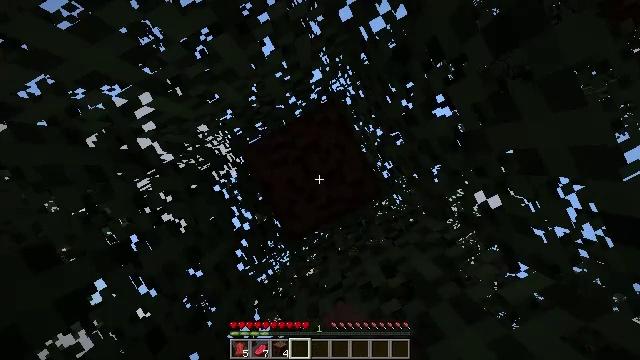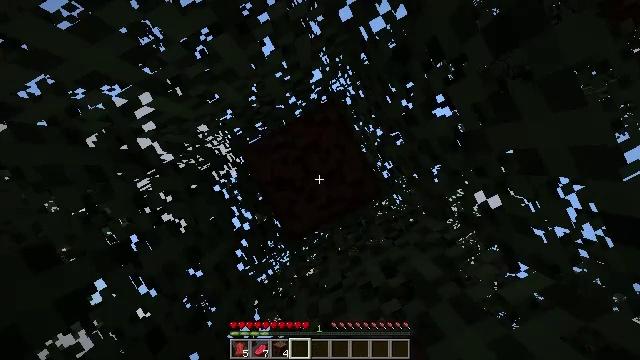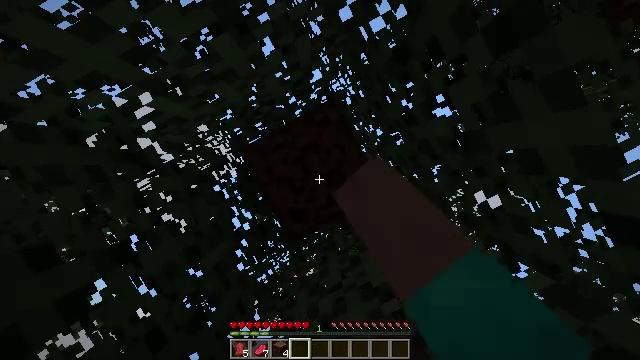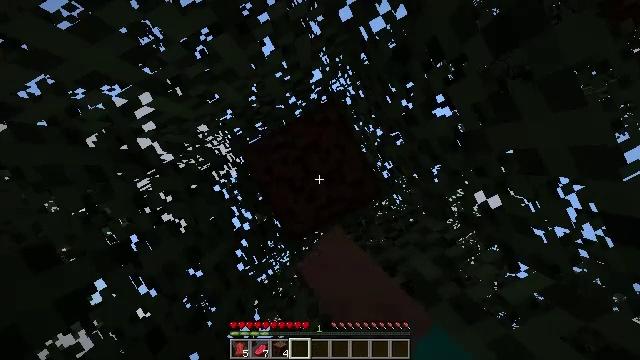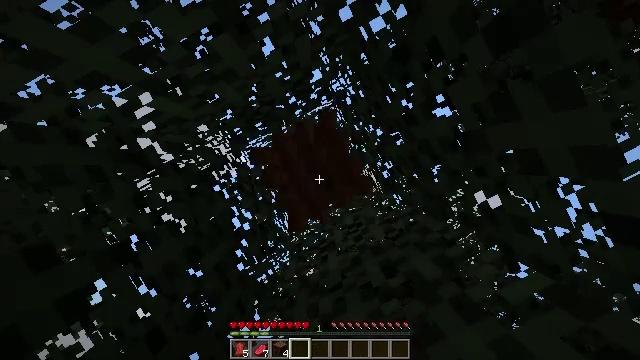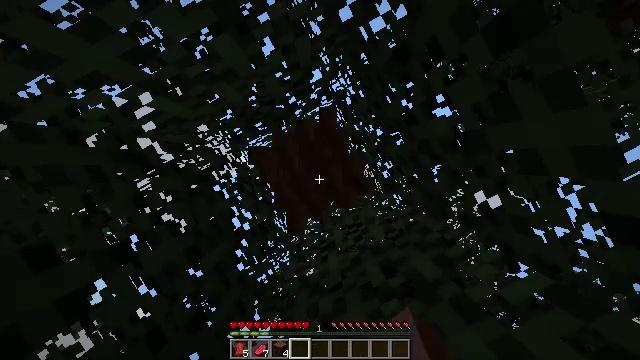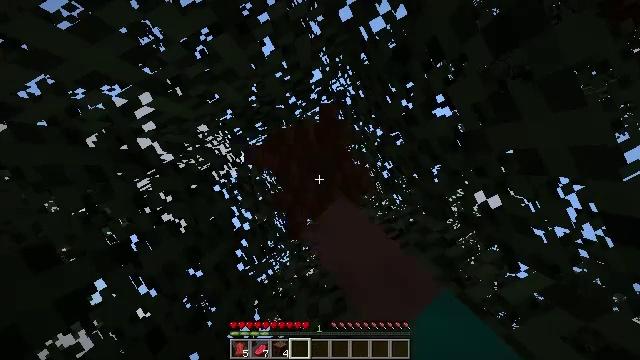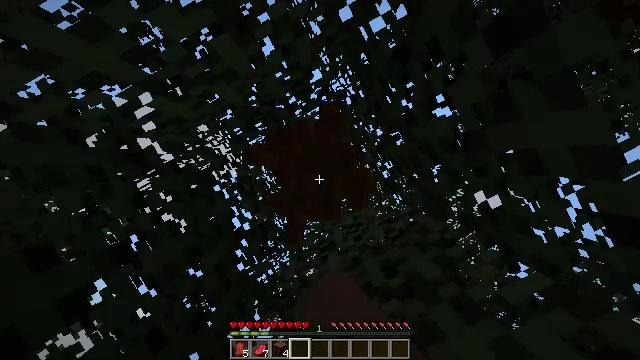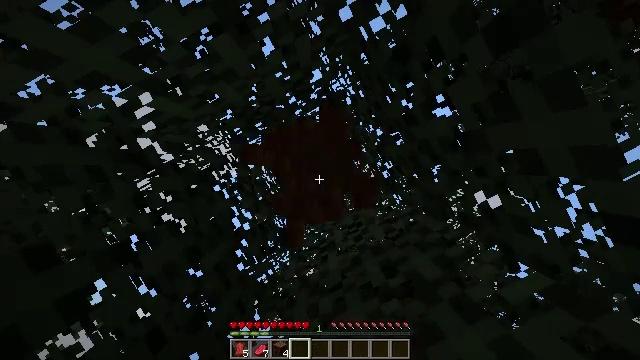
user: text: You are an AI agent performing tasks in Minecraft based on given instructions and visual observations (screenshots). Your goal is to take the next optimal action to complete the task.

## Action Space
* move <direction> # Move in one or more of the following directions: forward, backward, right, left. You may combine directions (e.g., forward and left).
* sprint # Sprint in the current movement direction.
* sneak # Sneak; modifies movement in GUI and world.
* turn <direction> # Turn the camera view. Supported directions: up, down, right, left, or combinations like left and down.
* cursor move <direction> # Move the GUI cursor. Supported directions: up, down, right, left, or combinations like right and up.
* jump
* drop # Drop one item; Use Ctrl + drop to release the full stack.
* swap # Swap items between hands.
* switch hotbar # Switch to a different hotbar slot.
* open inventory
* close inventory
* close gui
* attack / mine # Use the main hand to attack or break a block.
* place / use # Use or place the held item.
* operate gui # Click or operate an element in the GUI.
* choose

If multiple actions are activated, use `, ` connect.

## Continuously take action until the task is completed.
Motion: motion action
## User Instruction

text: Harvest the spruce log from a tree trunk.
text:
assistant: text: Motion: attack / mine
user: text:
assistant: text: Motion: attack / mine
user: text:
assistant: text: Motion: attack / mine
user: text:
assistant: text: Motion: attack / mine
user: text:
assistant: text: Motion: attack / mine
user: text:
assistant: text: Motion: attack / mine
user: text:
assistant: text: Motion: attack / mine
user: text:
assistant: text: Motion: attack / mine
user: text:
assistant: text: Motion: attack / mine